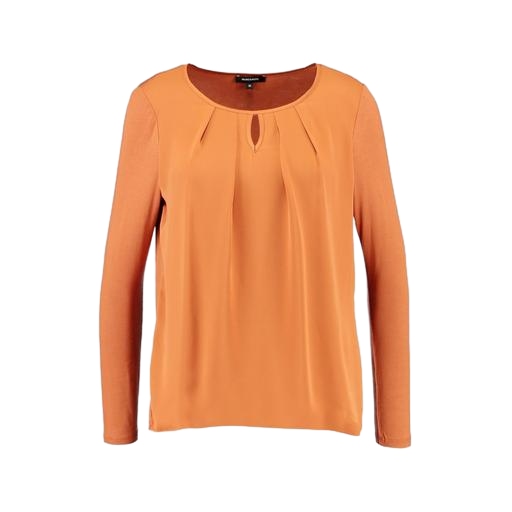
orange petite keyhole blouse, pleat-neck top, multicolor vero moda rust high neck blouse, white background